Interaction volume radius: 5 \u00c5
Interaction volume height: 35 \u00c5
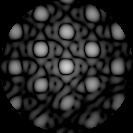
Disorder parameter: 0.09796